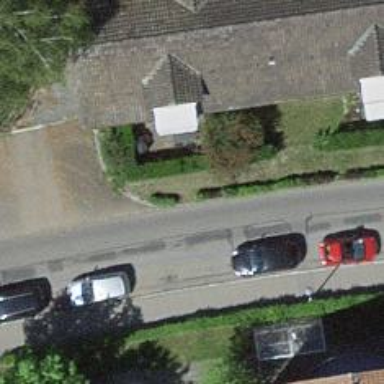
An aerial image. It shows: Residential road with asphalt surface and separate sidewalk.